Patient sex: M
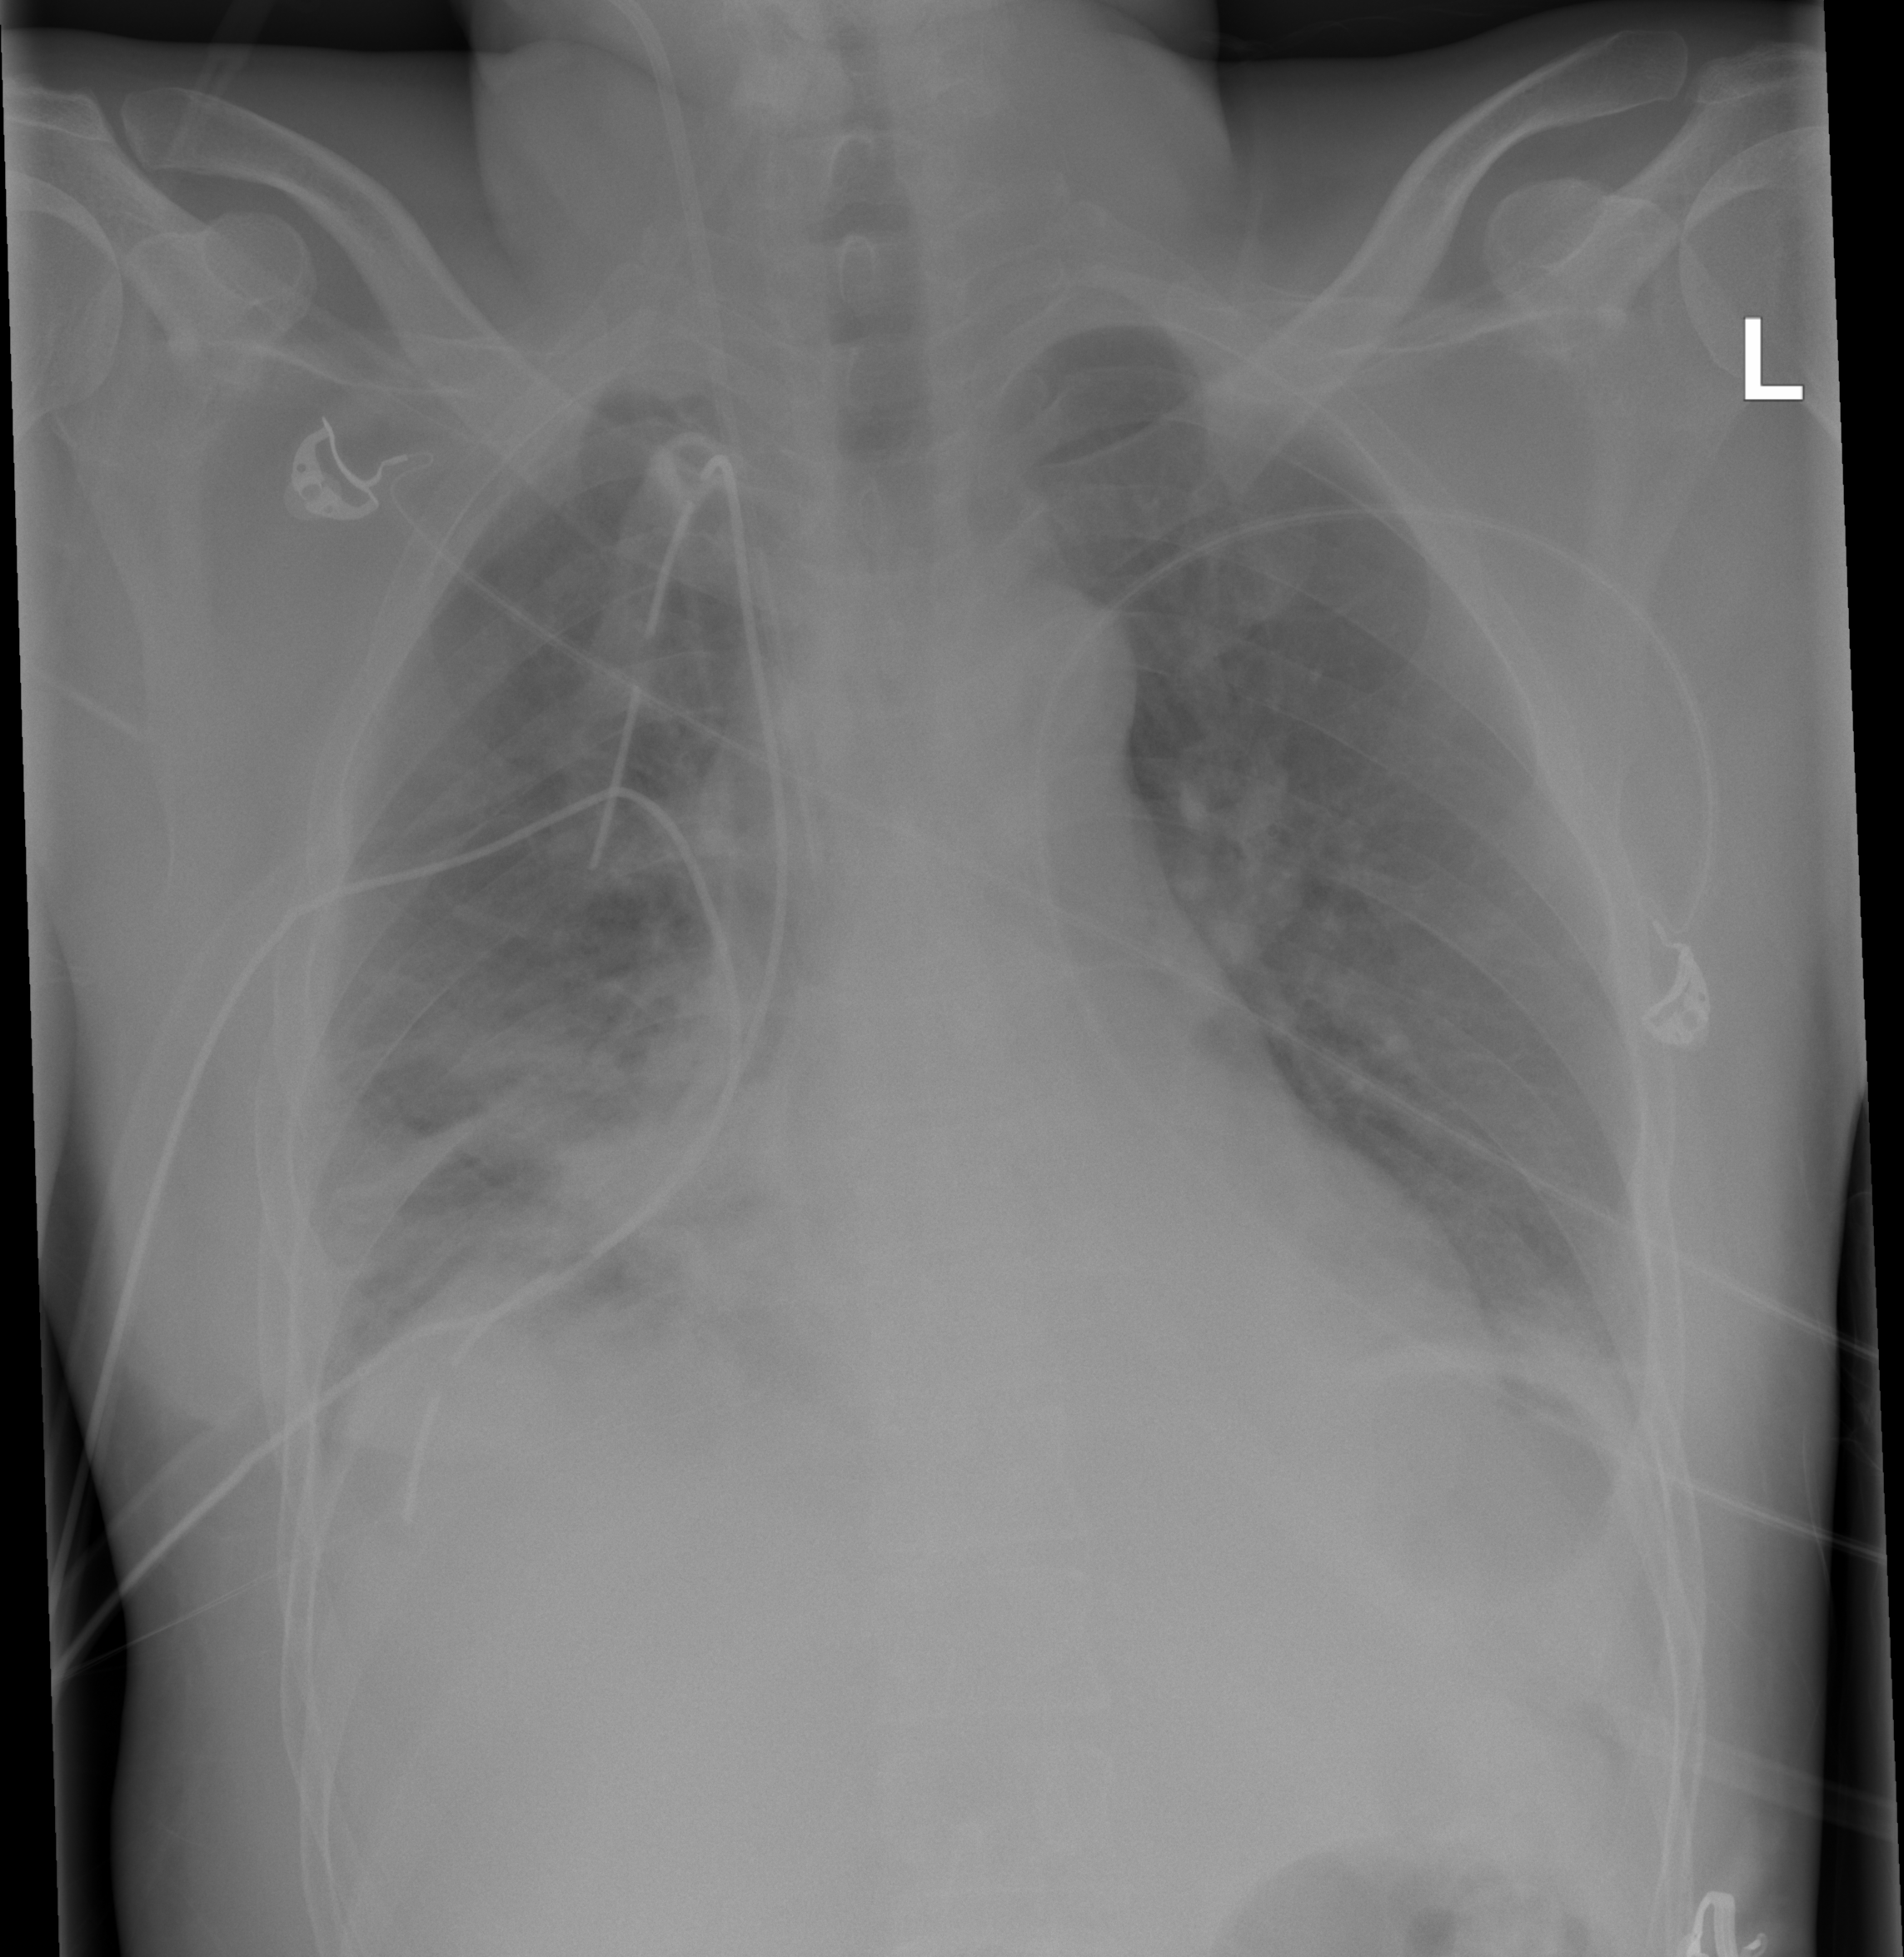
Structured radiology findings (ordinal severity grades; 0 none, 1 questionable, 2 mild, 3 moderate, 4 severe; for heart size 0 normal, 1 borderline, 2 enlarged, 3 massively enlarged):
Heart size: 2
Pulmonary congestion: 2
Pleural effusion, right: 1
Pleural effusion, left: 1
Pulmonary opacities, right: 2
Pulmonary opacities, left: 0
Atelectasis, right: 3
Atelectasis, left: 2